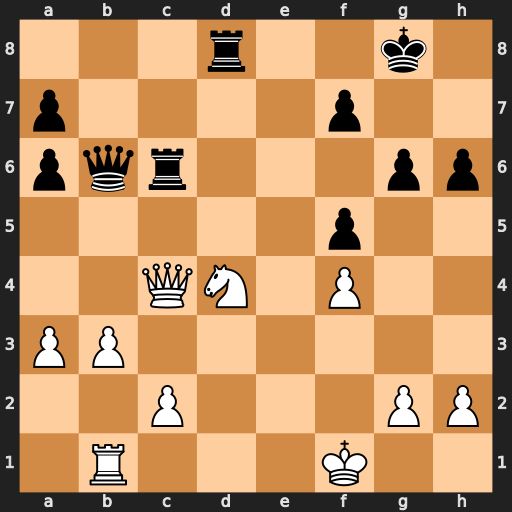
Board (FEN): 3r2k1/p4p2/pqr3pp/5p2/2QN1P2/PP6/2P3PP/1R3K2
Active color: w
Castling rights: -
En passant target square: -
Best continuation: Nxc6 Rd2 Ne7+ Kf8 Qc8+ Kxe7 Re1+ Kd6 Qf8+